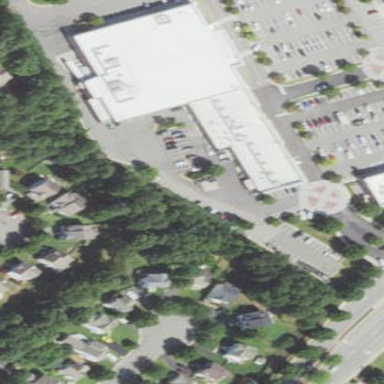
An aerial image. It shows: Commercial building.